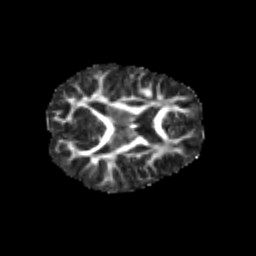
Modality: FA
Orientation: axial
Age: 7
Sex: female
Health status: healthy